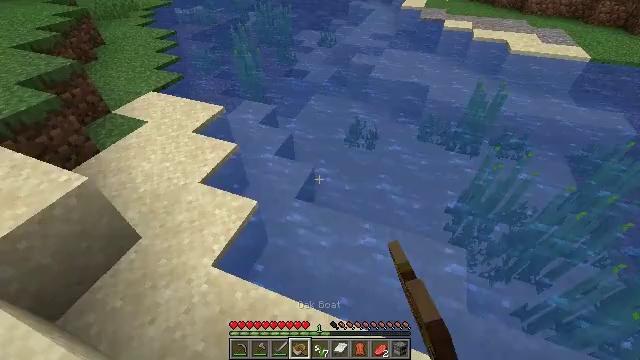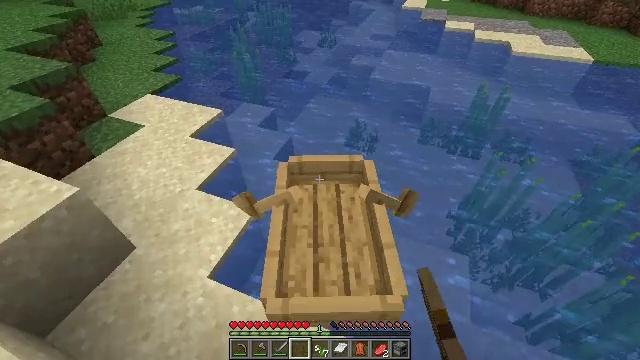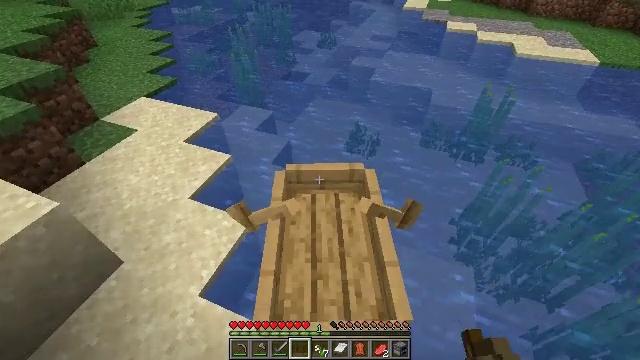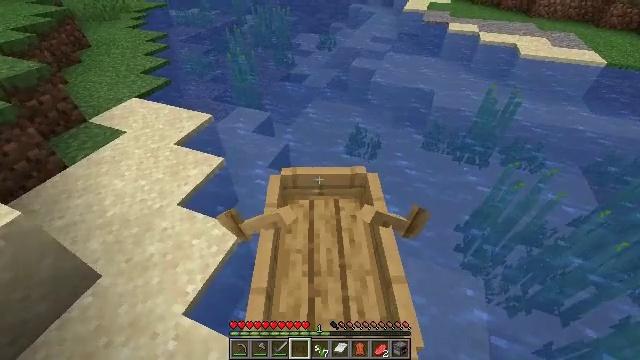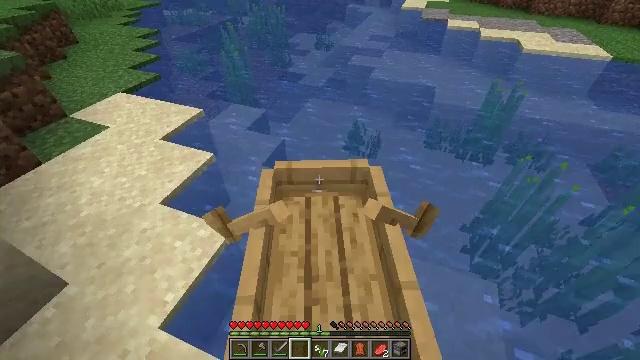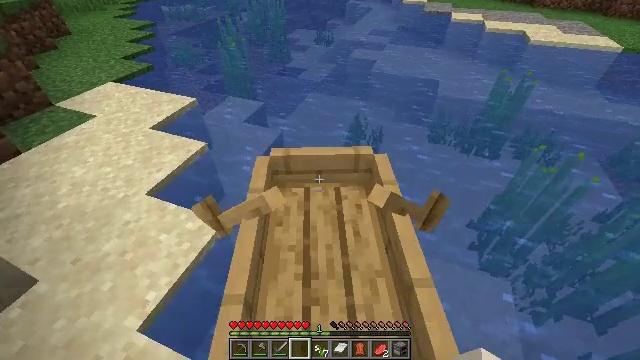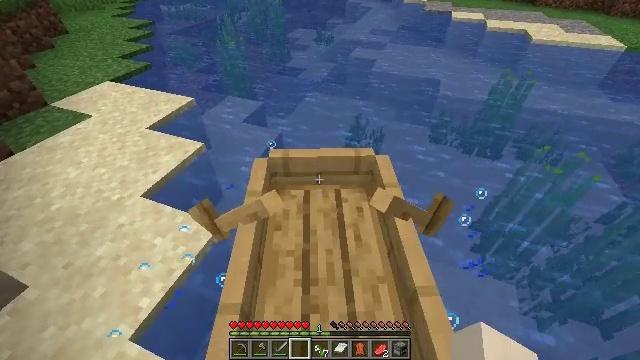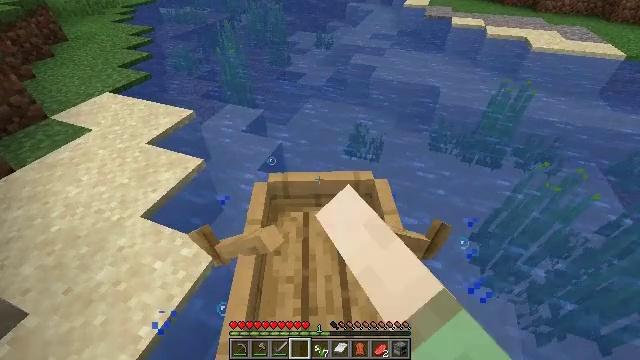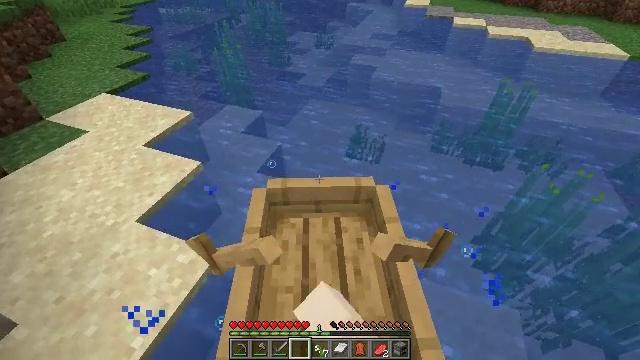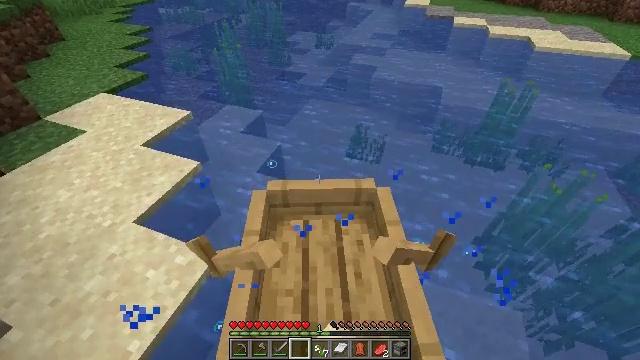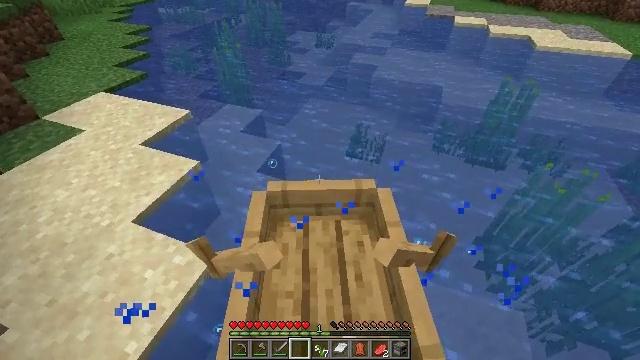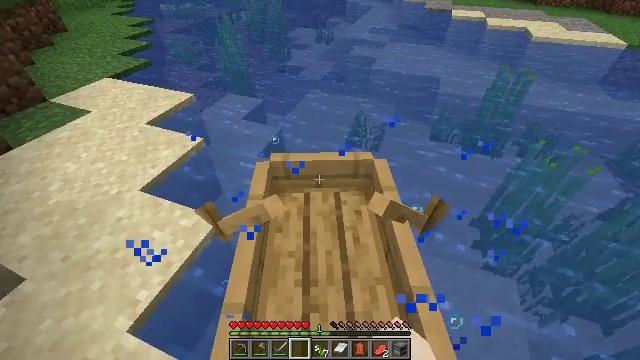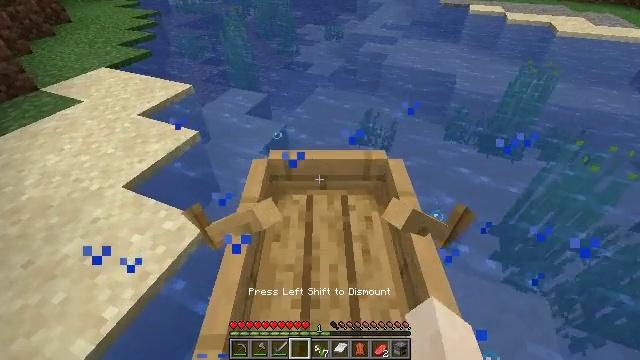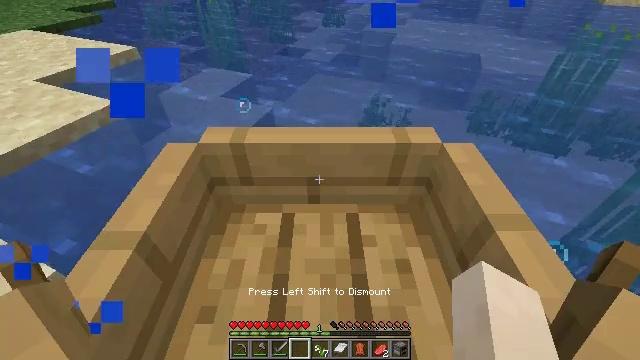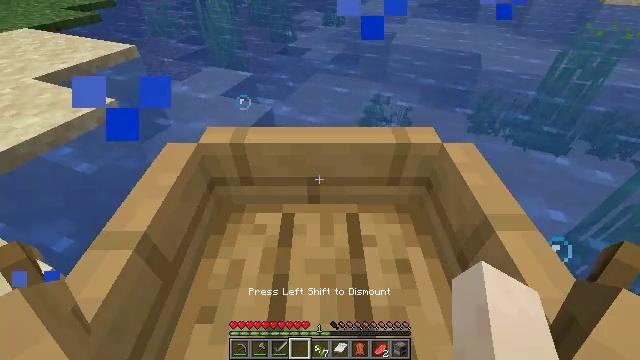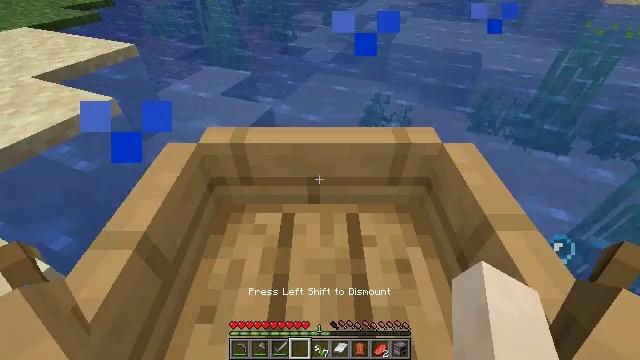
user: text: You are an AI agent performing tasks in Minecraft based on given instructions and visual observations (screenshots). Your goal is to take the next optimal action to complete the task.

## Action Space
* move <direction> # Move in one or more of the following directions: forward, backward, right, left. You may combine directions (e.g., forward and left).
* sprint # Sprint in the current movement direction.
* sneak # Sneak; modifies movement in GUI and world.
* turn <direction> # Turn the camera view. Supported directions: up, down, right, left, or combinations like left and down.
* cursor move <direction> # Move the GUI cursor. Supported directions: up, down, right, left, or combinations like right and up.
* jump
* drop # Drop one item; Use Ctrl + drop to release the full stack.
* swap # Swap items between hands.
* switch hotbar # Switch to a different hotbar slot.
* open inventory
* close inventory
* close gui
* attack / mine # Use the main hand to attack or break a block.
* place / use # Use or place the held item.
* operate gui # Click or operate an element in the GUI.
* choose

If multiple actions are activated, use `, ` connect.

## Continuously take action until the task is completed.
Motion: motion action
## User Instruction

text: Create white dye with crafting materials.
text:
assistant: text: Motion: move forward
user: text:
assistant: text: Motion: move forward
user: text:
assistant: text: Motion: move forward
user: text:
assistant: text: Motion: no_op
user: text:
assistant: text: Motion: no_op
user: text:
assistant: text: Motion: use / place
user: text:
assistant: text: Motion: use / place
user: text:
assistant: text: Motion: use / place
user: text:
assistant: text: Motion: no_op
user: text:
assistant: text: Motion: no_op
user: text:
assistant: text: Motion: no_op
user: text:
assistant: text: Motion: no_op
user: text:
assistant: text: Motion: no_op
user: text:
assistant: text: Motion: no_op
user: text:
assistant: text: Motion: no_op
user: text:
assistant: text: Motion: no_op
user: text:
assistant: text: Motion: no_op
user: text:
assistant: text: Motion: move forward
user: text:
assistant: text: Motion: move forward
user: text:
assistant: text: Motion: move forward, turn up
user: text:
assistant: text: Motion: move forward, turn left and up
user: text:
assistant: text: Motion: move forward, turn left and up
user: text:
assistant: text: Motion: move forward, turn up
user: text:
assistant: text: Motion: move forward, turn left and up
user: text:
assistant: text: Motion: move forward
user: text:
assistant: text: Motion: move forward
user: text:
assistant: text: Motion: move forward
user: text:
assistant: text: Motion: move forward
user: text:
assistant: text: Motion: move forward
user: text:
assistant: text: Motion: move forward